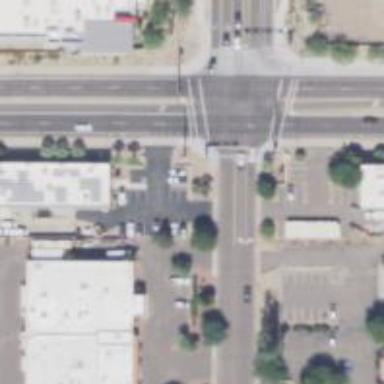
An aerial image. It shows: Solid stop line on the road.